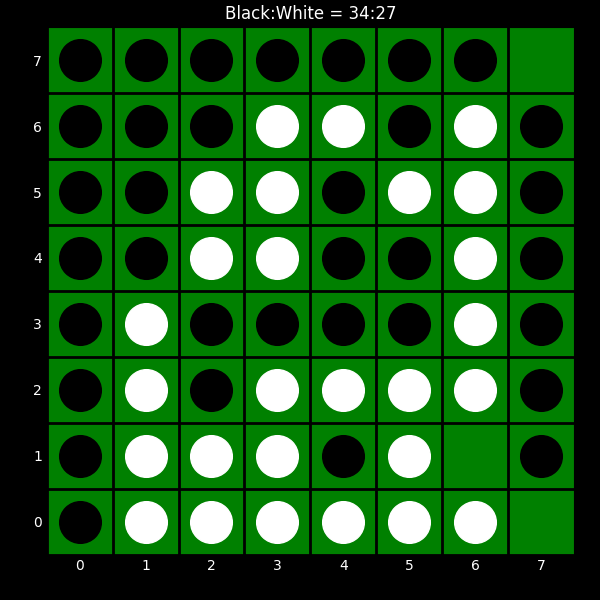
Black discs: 34
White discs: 27